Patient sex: F
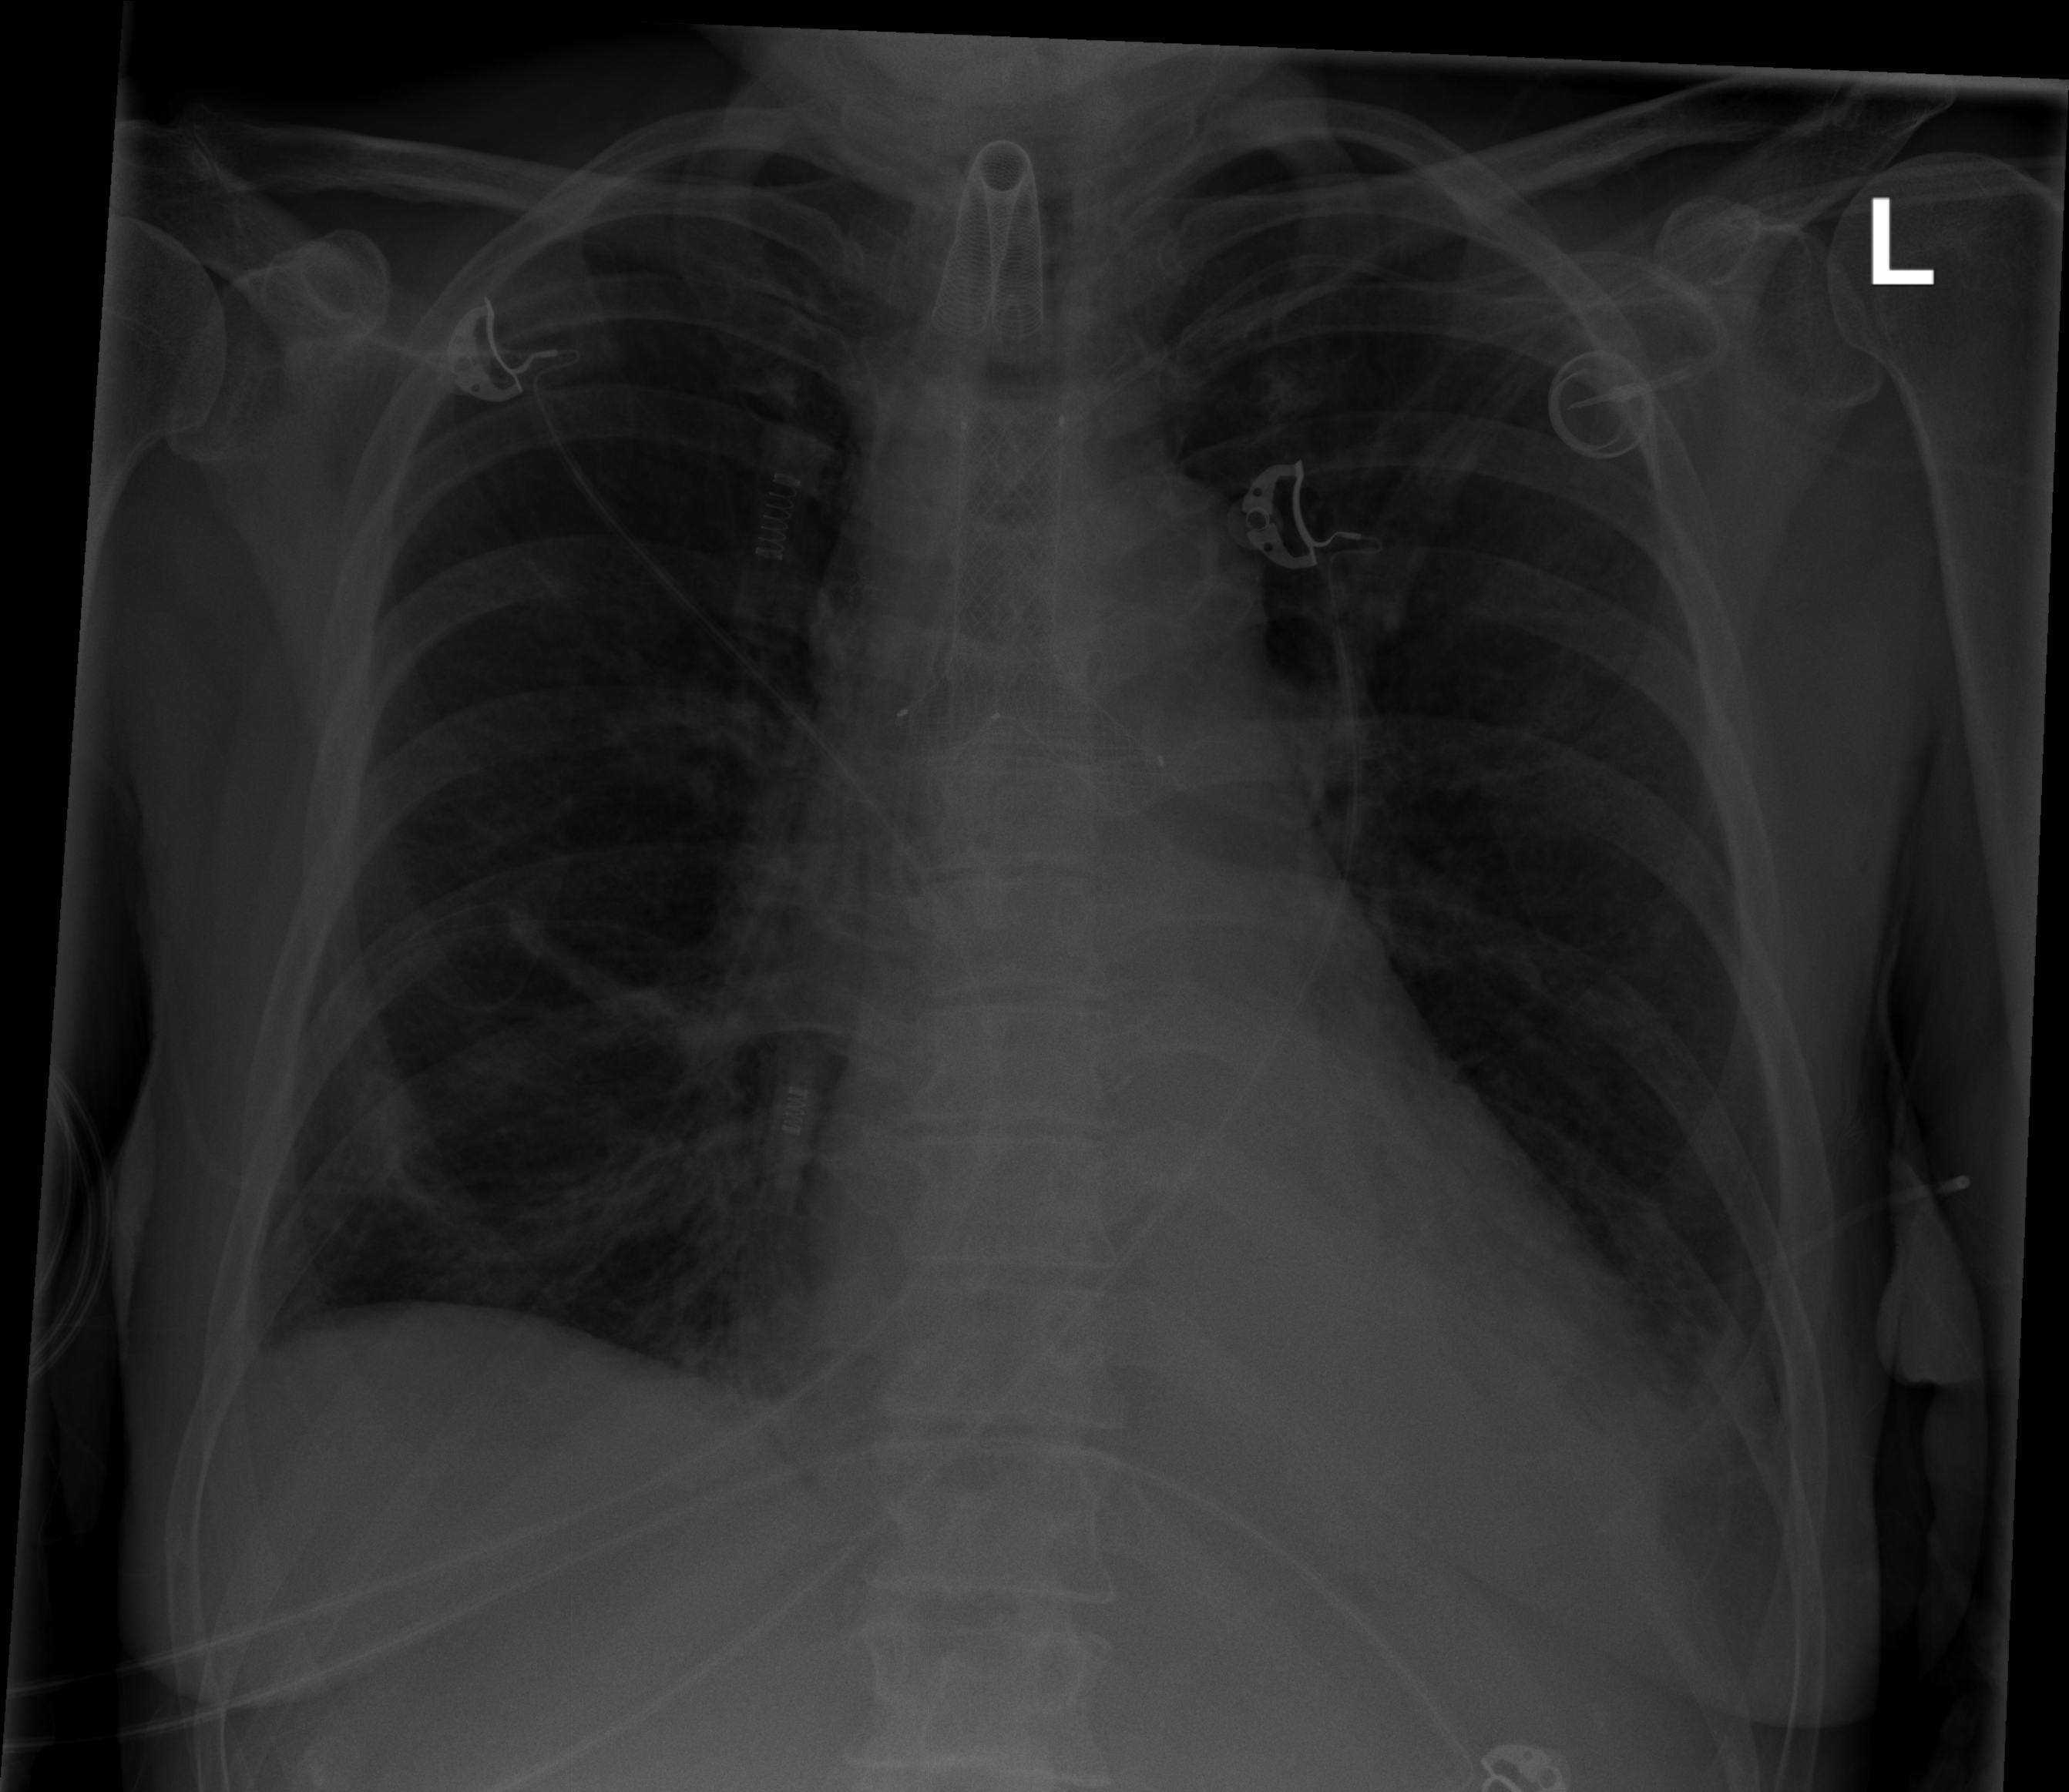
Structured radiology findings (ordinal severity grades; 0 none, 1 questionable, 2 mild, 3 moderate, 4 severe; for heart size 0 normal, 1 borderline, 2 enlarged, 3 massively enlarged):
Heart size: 2
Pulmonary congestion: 0
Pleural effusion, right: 1
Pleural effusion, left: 2
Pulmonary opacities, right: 2
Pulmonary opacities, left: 2
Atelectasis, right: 2
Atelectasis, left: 2